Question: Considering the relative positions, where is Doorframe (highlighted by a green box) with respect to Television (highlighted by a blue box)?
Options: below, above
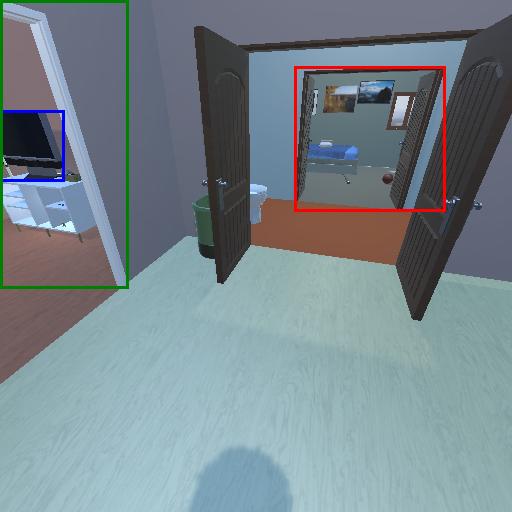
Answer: below